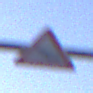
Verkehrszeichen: Stau
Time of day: SunriseSunset
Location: Outdoor (Nature)
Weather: Clear
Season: NotSpecified
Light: Natural